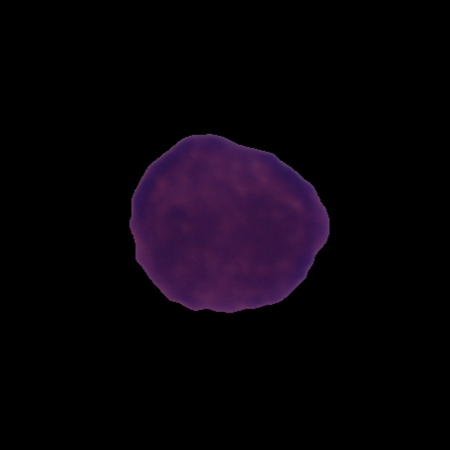
Label: cancer